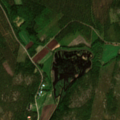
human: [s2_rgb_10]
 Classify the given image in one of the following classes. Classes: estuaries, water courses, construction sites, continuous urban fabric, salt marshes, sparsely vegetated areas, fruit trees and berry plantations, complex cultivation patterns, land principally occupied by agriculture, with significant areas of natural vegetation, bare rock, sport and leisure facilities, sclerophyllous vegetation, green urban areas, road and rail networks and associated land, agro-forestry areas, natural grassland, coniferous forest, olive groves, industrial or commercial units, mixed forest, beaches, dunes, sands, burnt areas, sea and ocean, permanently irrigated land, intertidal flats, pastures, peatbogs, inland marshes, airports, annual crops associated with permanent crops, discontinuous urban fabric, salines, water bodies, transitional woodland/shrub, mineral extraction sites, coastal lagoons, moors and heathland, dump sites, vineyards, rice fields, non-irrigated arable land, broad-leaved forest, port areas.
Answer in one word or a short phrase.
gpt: land principally occupied by agriculture, with significant areas of natural vegetation, coniferous forest, transitional woodland/shrub